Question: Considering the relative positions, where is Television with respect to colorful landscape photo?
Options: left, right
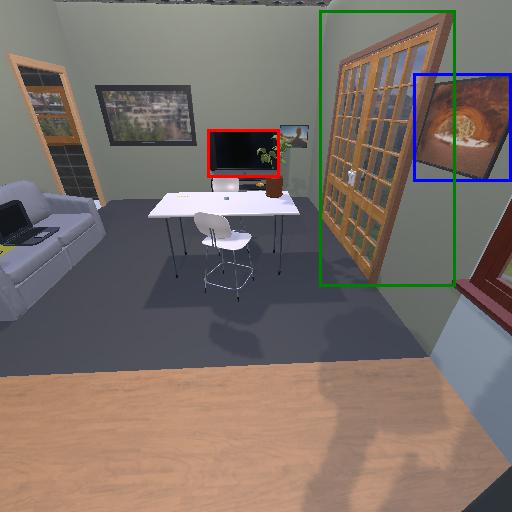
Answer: left